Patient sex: M
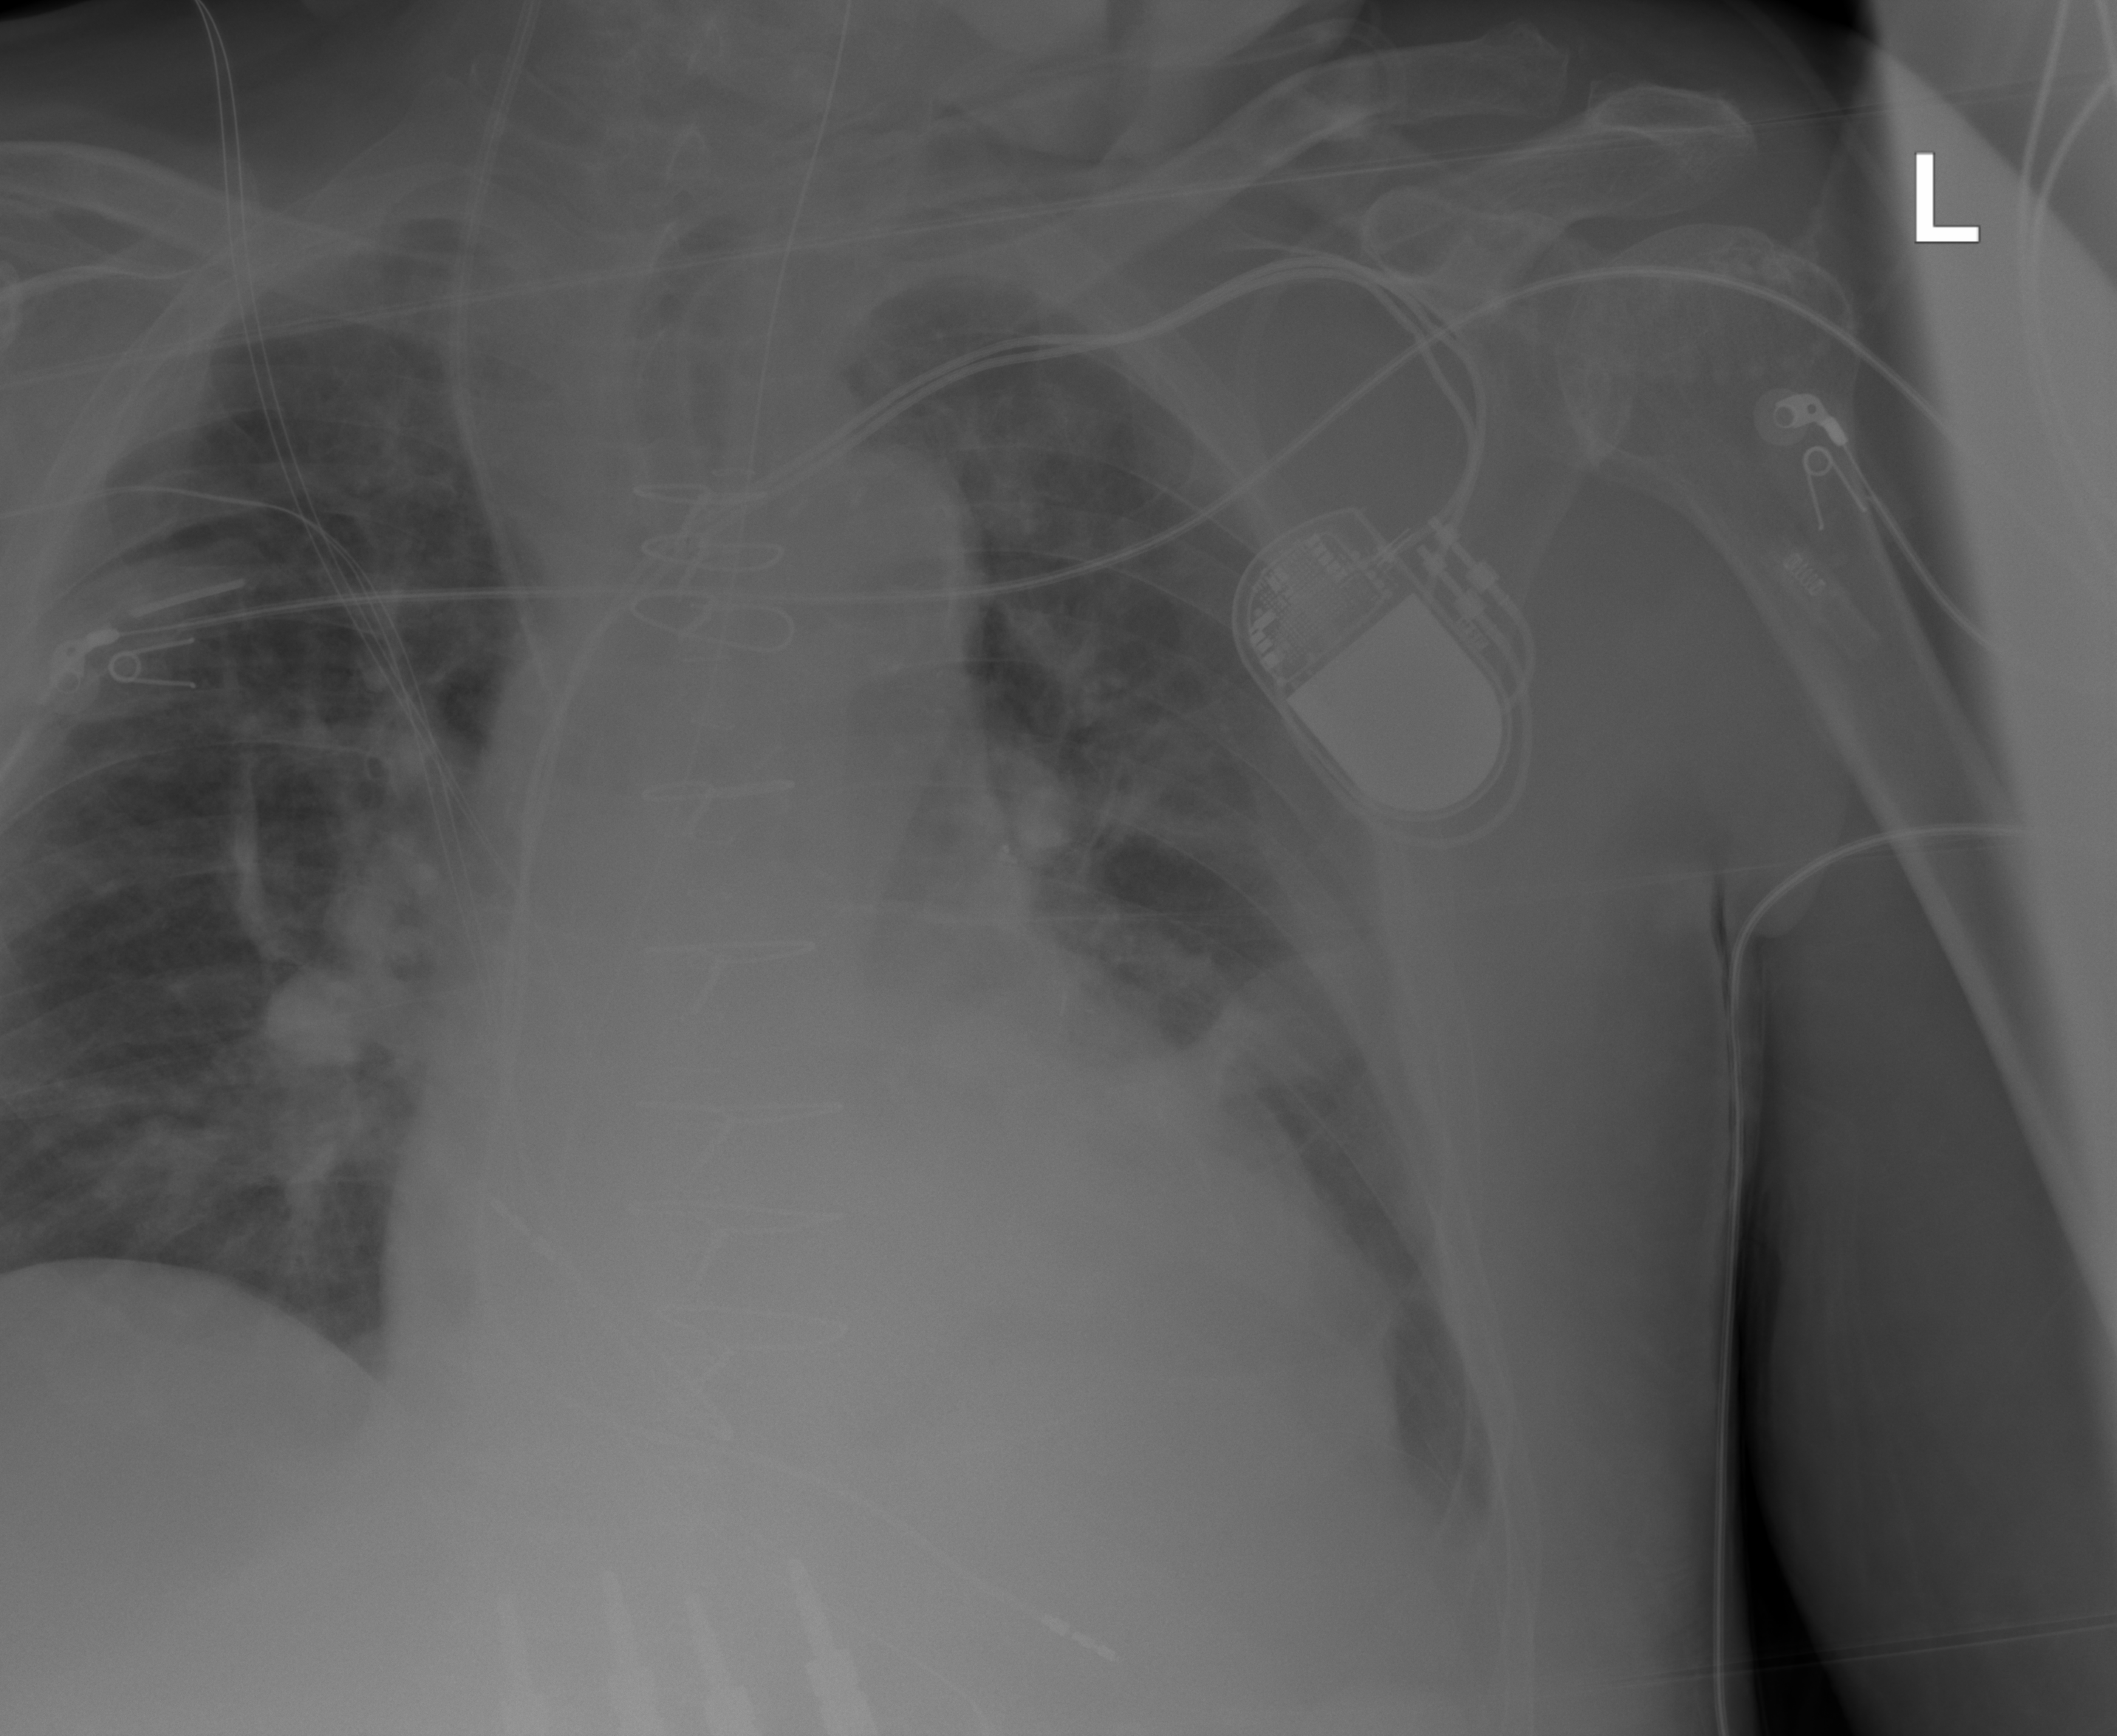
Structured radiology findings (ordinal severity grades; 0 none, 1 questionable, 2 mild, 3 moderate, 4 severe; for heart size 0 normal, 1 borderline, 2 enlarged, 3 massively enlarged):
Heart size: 2
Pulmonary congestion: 2
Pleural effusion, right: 0
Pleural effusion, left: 2
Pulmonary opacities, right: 2
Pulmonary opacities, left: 0
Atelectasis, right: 2
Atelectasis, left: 2